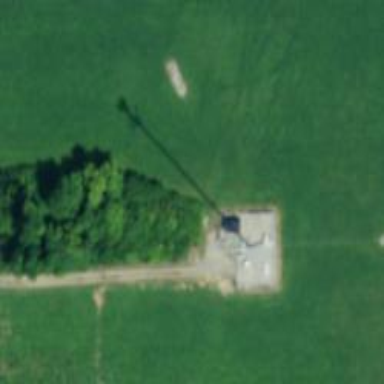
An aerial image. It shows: Mast tower used for communication.